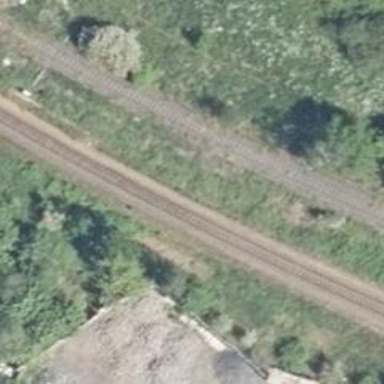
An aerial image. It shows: Railway milestone.